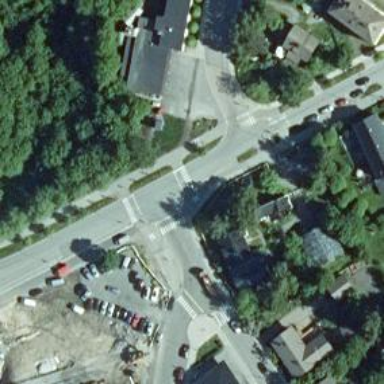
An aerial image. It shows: Smooth asphalt road in residential area.